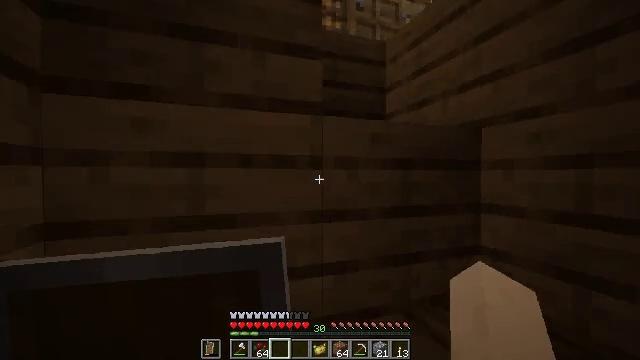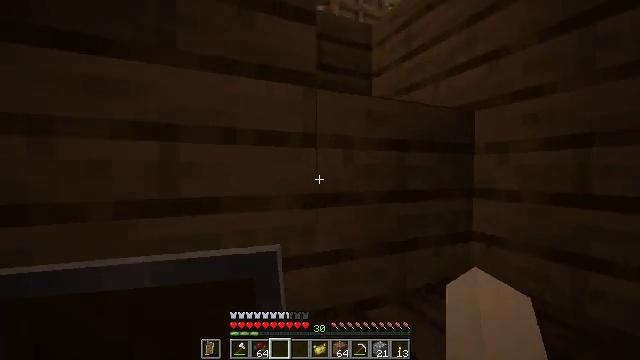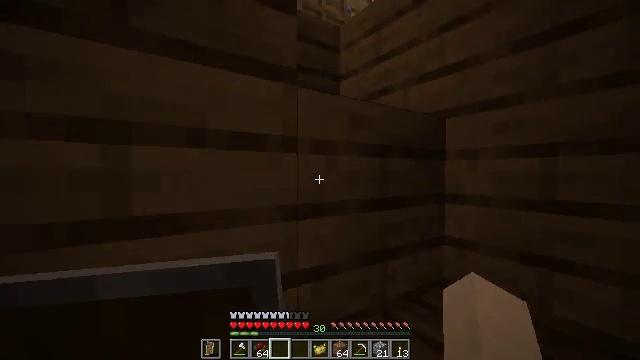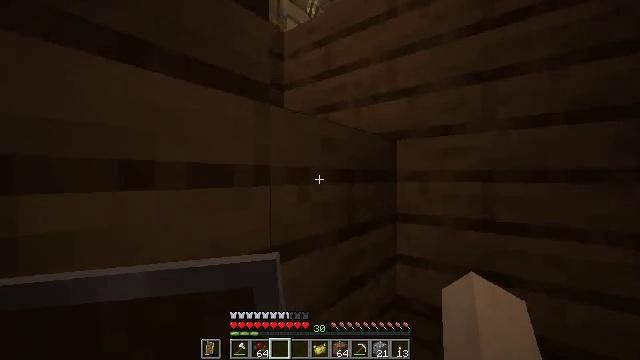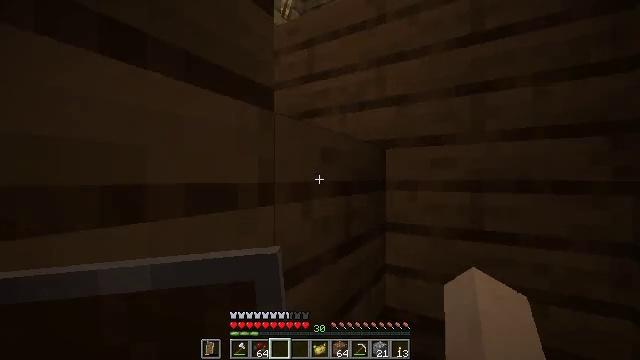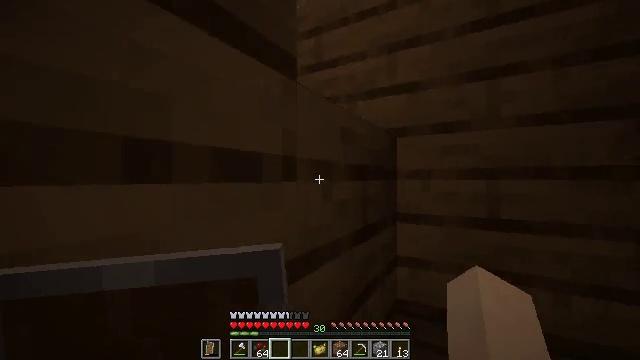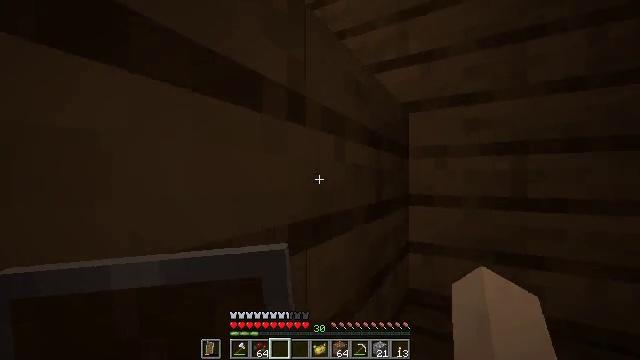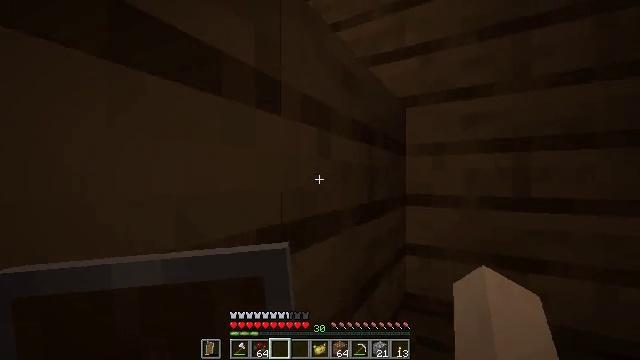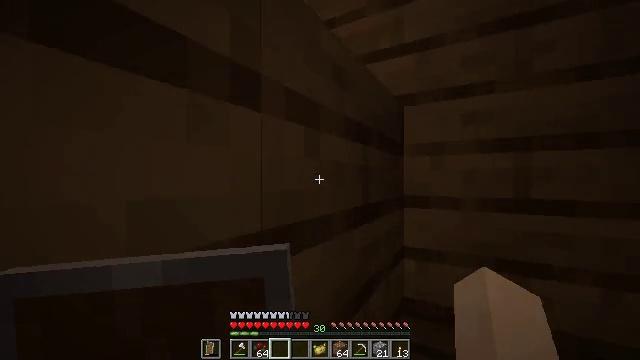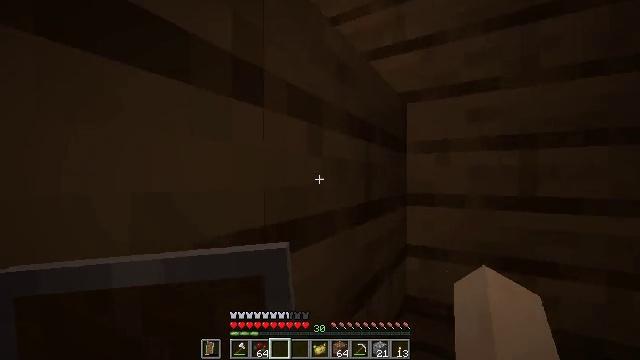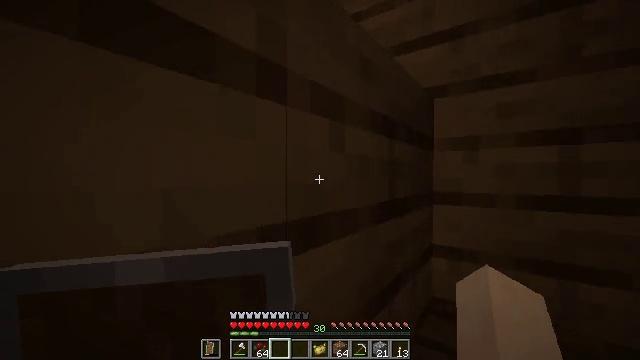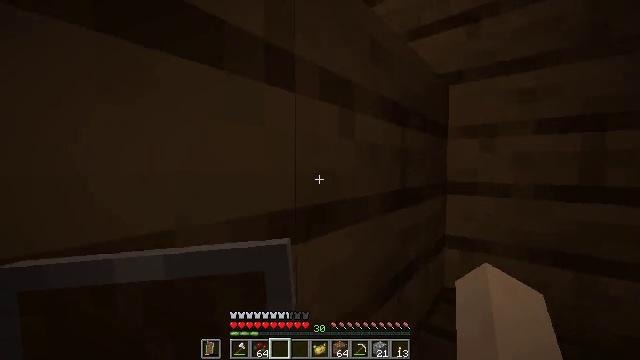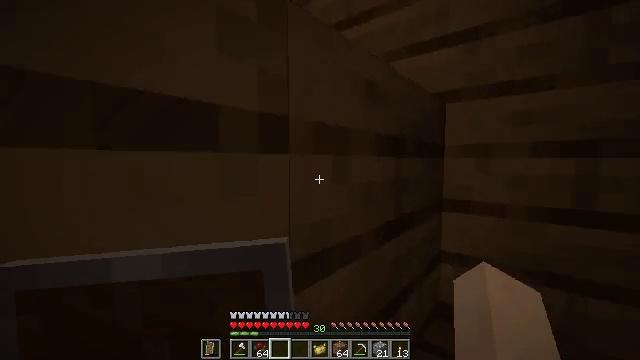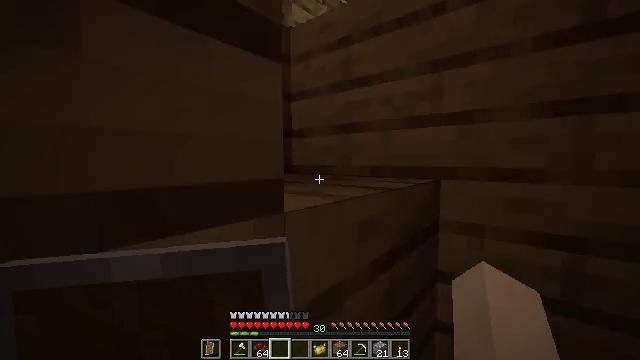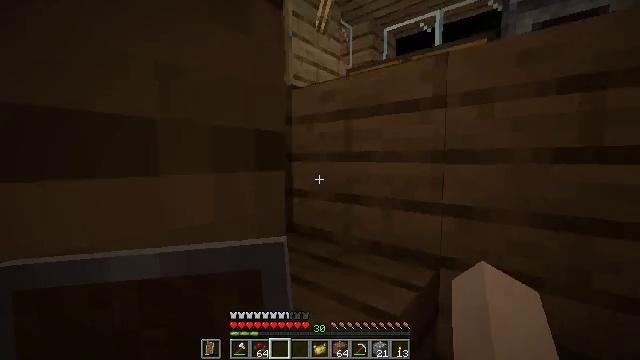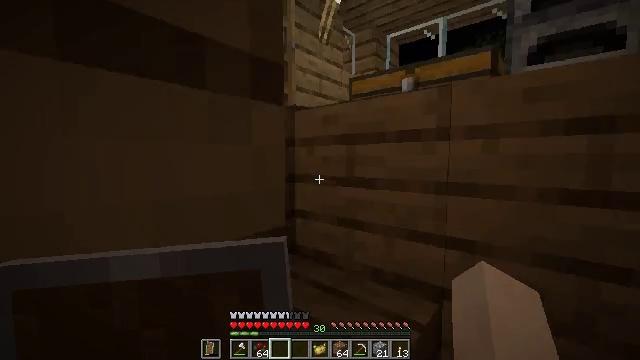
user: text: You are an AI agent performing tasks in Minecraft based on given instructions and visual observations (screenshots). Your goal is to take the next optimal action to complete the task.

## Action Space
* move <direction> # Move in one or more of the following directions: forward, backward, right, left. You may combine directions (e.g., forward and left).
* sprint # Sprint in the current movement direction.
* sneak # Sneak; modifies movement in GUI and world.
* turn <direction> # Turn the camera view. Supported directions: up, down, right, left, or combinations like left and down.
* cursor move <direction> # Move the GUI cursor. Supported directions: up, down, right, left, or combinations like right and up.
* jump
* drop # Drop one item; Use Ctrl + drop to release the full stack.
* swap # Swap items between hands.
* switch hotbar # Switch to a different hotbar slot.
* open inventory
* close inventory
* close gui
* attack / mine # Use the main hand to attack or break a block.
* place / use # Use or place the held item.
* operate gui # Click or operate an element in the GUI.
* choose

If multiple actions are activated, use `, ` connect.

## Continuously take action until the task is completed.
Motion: motion action
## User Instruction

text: Craft a set of oak stairs from planks.
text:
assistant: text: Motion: move forward and move left, turn right
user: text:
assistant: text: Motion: move forward and move left, turn right
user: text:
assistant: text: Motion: move forward and move left, turn right, jump
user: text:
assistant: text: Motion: move forward and move left, turn right, jump
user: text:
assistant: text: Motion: move forward, jump
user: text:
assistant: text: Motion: move forward, jump
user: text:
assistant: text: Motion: move forward
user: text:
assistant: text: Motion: move forward
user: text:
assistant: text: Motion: move forward and move right
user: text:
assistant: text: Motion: move forward and move right, turn left
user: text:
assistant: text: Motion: move forward and move right, turn left and down
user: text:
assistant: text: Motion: move forward and move right, turn down, jump
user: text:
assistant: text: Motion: move forward, jump
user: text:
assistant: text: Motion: move forward, jump
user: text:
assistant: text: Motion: move forward, jump
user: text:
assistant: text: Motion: move forward, jump
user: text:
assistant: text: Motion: move forward
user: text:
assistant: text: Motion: move forward
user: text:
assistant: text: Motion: move forward
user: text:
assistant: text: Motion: move forward
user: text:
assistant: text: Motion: move forward and move right
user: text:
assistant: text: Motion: move forward and move right, jump
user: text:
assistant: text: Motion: move forward and move right, turn left, jump
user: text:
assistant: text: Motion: move forward and move right, turn left, jump
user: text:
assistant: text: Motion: move forward, jump
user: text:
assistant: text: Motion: move forward
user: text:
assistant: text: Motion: move forward, turn right and down
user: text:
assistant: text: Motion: move forward and move left, turn right and down
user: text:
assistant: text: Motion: move forward and move left, turn right
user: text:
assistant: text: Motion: move forward and move left, turn right and down, jump